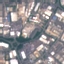
Land use / land cover class: Industrial